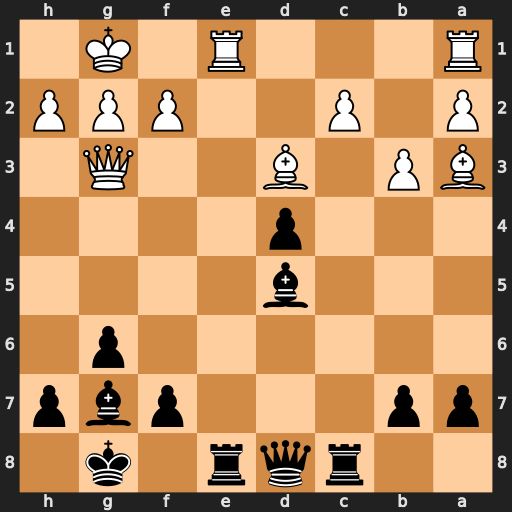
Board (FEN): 2rqr1k1/pp3pbp/6p1/3b4/3p4/BP1B2Q1/P1P2PPP/R3R1K1
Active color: b
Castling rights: -
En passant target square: -
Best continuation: Rxe1+ Rxe1 Qa5 Re5 Bxe5